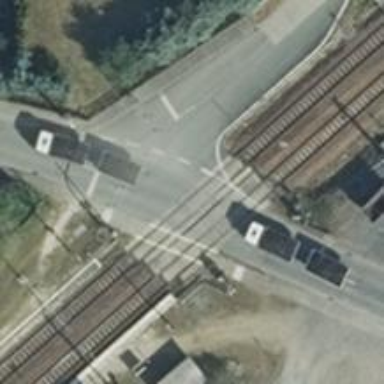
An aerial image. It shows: Railway level crossing.